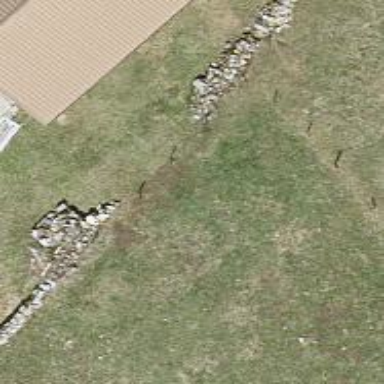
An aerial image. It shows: Wall is shown in the image.